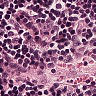
Metastatic tissue present: no